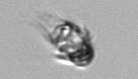
Label: Mesodinium